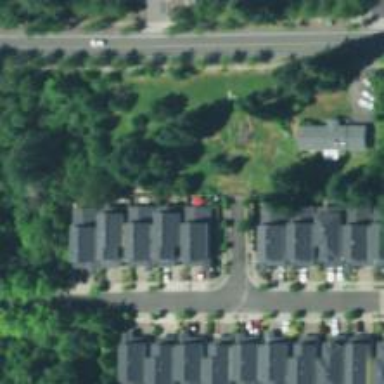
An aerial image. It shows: This residential area consists of single-family homes.